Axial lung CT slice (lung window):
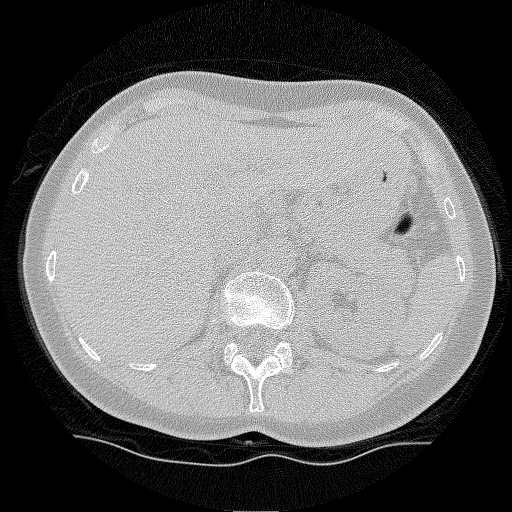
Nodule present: no